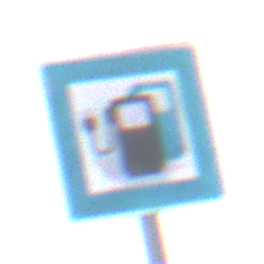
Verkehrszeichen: LadestationFuerElektrofahrzeuge
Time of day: MorningAfternoon
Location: Outdoor (RoadRail)
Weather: Overcast
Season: NotSpecified
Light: Natural